Interaction volume radius: 5 \u00c5
Interaction volume height: 25 \u00c5
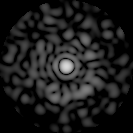
Disorder parameter: 0.8524